Brain MRI, t2w sequence, axial 2D slice.
Patient: age 42, sex F, weight 95 kg, height 1.95 m
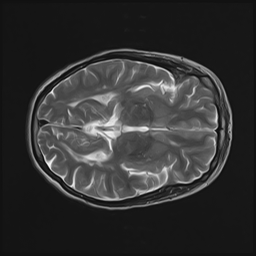